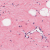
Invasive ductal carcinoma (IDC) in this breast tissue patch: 0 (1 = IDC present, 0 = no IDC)